Question: I have a grid view which pulls through data dictated by a stored procedure.

The stored procedure is called GetEverything.
The statement is made up of information from 2 tables, one with person detail, and one with vessel detail. The stored procedure select statement contains the following Where clause:
'''
WHERE Vessel.ArchiveStatus = 0
'''
By default, every new record that is created using the front end application is given a '0' for ArchiveStatus in the db.
So, the gridview will only show me the records where the ArchiveStatus is 0, which by default is evertything.
The 2 boxes, Check All and Uncheck All are working fully.
What I need now is when a REF or REF(s) are selected and the button 'Archive Records' is clicked, for the 0 in the database to be updated to a 1 for that VesselREF.
Can anoyone advise how to do this and give me some example code to put in the Default.aspx.vb file/ Event Handler for the archive records button.
With this is place, the grid view will only display the non-archived records, and I can create a seperate grid view with its own SQL to bring through the archived records.
'''
GridView.aspx
<asp:GridView ID="GridView1" runat="server" AutoGenerateColumns="False"
DataKeyNames="REF,VesselREF" DataSourceID="SqlDataSource1" Height="132px"
style="text-align: center; font-family: Calibri; font-size: medium"
Width="508px" BackColor="#C4FFC4">
<AlternatingRowStyle BackColor="White" />
<Columns>
<asp:TemplateField HeaderText="REF" InsertVisible="False" SortExpression="REF">
<ItemTemplate>
<a href="Details.aspx?REF=<%# Eval("REF")%>"><%# Eval("REF")%></a>
<asp:CheckBox ID="RecordSelector" runat="server" />
</ItemTemplate>
</asp:TemplateField>
<asp:BoundField DataField="Title" HeaderText="Title" SortExpression="Title" />
<asp:BoundField DataField="FirstName" HeaderText="FirstName"
SortExpression="FirstName" />
<asp:BoundField DataField="Surname" HeaderText="Surname"
SortExpression="Surname" />
<asp:BoundField DataField="VesselName" HeaderText="VesselName"
SortExpression="VesselName" />
<asp:BoundField DataField="VesselREF" HeaderText="VesselREF"
InsertVisible="False" ReadOnly="True" SortExpression="VesselREF" />
</Columns>
</asp:GridView>
'''
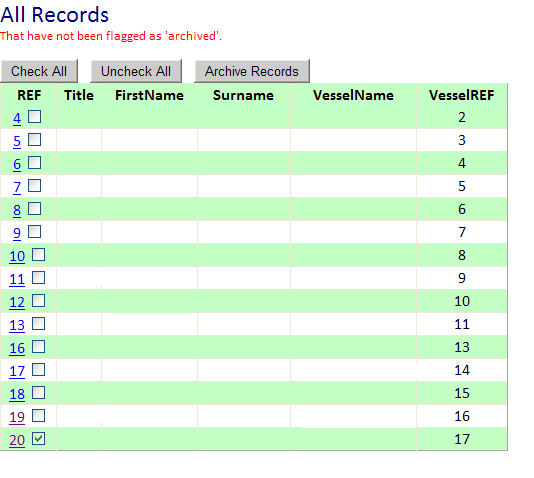
Answer: Assuming you're using 'TemplateFields' and you want to use your stored-procedure to set both archived states:
'''
Protected Sub btnArchive_Clicked(sender As Object, e As EventArgs)Handles btnArchive.Clicked
For Each row As GridViewRow In GridView1.Rows
Dim chk As CheckBox = DirectCast(row.FindControl("ChkRef"), CheckBox)
If (chk.Checked) Then
Dim refID As Integer = Integer.Parse(row.Cells(5).Text)
ArchiveRecord(refID, True)
End If
Next
End Sub
Public Shared Sub ArchiveRecord(refID As Integer, archive As Boolean)
Using con = New SqlConnection(My.Settings.MyConnectionString)
Using cmd = New SqlCommand("StoredProcedureName", con)
cmd.CommandType = CommandType.StoredProcedure
cmd.Parameters.AddWithValue("@RefID", refID)
cmd.Parameters.AddWithValue("@Archive", archive)
con.Open()
Dim affectedrecordCount As Integer = cmd.ExecuteNonQuery()
End Using
End Using
End Sub
'''